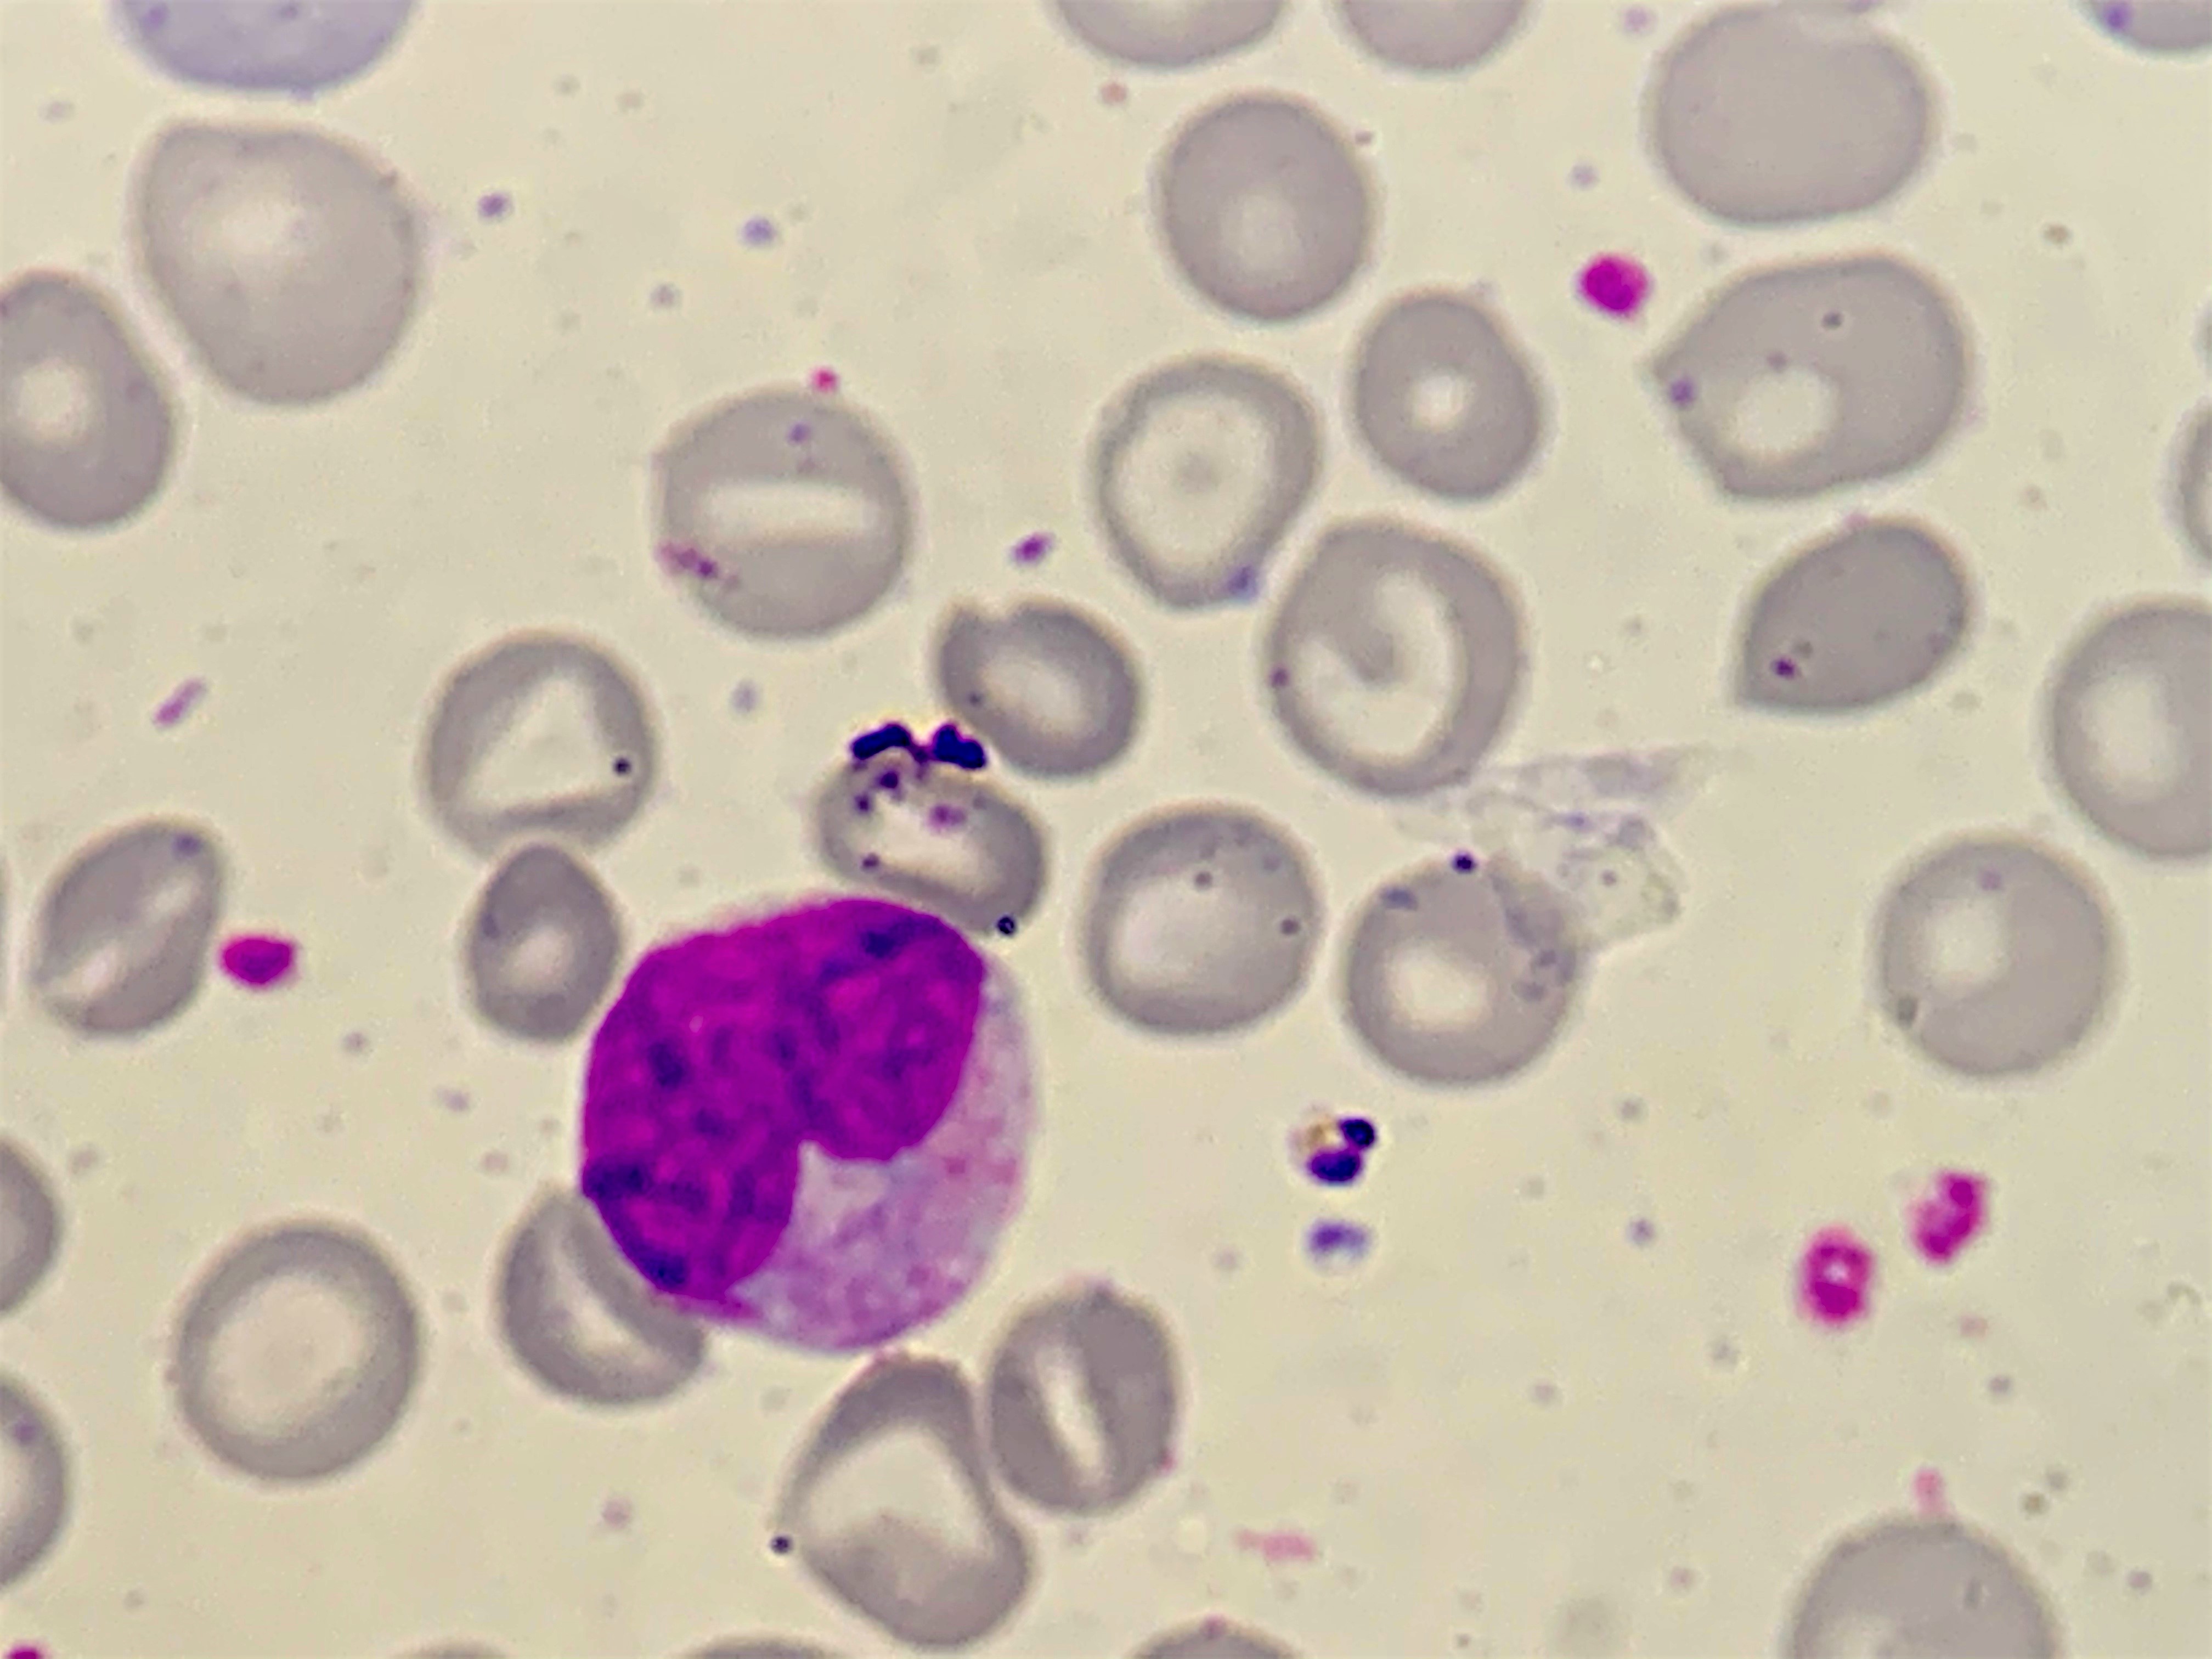
Cell type: MONOCYTES